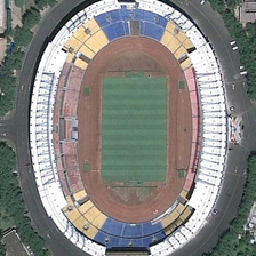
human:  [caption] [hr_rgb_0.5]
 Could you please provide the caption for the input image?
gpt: Many trees are planted around the road.

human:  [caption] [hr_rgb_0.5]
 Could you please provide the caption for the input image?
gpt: There are a lot of trees on the road.

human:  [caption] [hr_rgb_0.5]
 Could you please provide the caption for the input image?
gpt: There's a long way out of the stadium.

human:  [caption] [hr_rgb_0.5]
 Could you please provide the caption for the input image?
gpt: There is a wide road outside the stadium.

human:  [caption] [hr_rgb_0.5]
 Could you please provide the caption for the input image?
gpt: There is a road outside the stadium